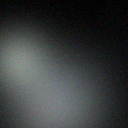
Screen state: off